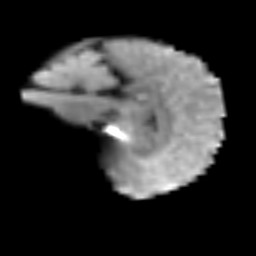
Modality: T2w
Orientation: sagittal
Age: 59
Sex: female
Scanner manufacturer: siemens
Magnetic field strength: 3 T
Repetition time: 3.2 s
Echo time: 0.081 s